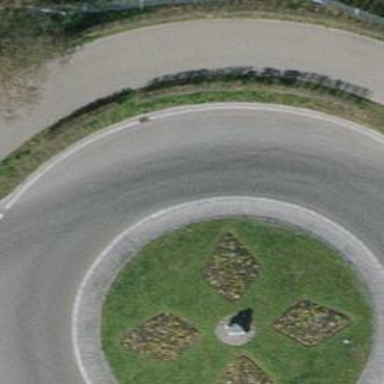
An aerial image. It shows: Tertiary road made of asphalt leading to roundabout junction.